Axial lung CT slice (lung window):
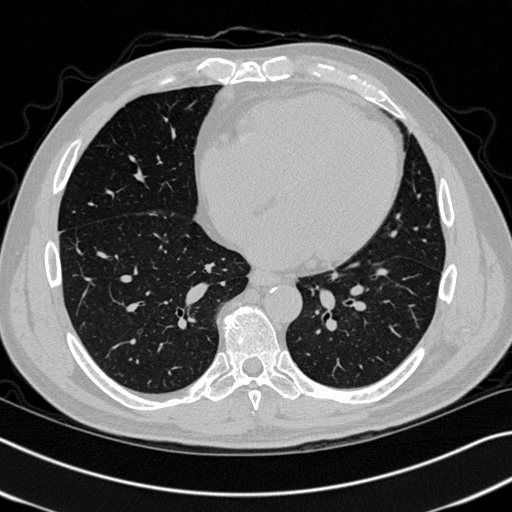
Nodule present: no